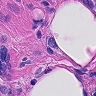
Metastatic tissue present: yes